Question:
a file on hdfs with 3 replication will store on 3 hosts ?
Or store on not only 3 hosts ?
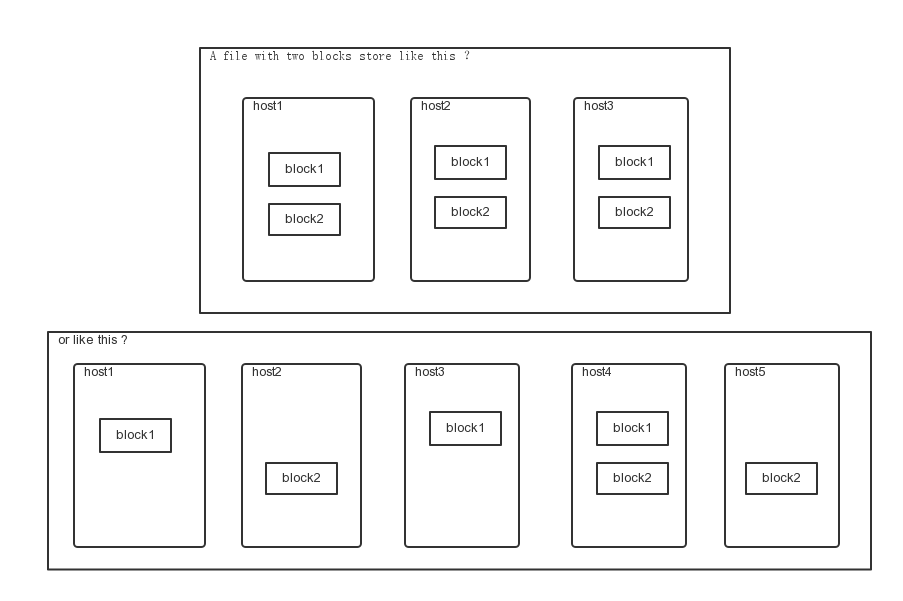
Answer: A file with replication factor 3 will have each of its blocks that alltogether constitute it, stored three times (HDFS stores blocks, not files). If you have 3 nodes (as in the top part of your figure), then each block will be stored once in each node. If you have 1 node, all blocks will be stored in the same node (once, as brandon.bell commented). If you have 5 nodes and each file uses more than one blocks (as in the bottom of your figure), then, yes, more than 3 nodes will be used.
The reason is fault tolerance. Assuming that any two hosts become unreachable (in the bottom figure), you can still retrieve all the blocks that compose your files. For example, if host4 and host5 fail, then you can still retrieve block1 from host1 and block2 from host2.
For more details, please refer to <URL>.